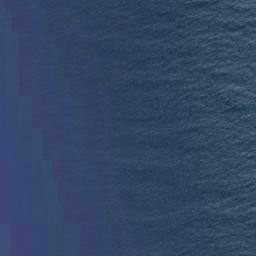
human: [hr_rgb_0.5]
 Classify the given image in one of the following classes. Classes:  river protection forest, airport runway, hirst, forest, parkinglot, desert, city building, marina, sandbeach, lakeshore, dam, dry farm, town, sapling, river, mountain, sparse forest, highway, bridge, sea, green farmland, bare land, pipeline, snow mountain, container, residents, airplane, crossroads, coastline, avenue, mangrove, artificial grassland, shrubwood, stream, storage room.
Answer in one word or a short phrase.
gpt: sea